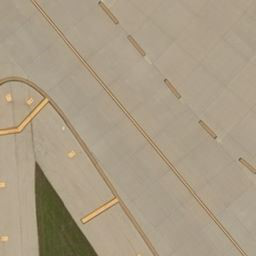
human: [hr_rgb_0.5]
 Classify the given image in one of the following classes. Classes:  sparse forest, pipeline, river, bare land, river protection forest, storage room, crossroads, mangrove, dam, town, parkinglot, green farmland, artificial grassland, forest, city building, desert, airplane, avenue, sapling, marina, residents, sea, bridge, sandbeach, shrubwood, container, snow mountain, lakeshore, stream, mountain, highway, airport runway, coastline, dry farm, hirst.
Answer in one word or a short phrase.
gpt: airport runway